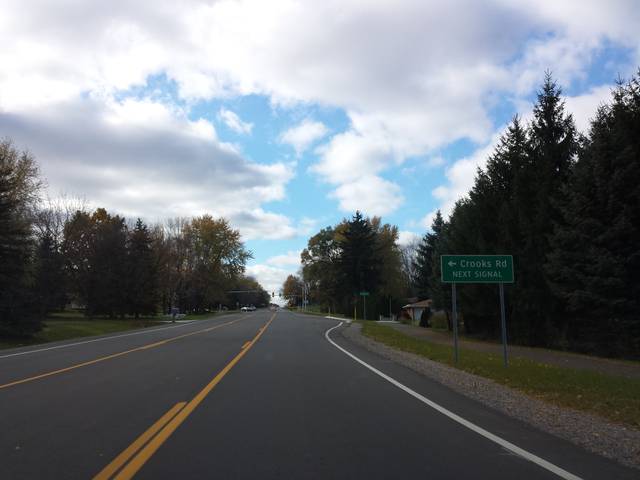
Region: United States
Coordinates: 42.665, -83.175